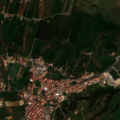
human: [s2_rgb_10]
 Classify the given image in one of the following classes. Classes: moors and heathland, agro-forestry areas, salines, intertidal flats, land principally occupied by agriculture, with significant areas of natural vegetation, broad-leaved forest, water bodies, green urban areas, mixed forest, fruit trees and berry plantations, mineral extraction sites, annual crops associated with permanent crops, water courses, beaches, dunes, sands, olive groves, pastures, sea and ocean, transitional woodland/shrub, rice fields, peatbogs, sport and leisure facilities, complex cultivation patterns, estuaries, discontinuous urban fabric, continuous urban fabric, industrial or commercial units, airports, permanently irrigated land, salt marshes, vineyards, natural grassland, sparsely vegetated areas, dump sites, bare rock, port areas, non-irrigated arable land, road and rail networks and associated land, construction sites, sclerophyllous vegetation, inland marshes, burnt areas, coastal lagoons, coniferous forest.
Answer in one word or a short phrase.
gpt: continuous urban fabric, discontinuous urban fabric, permanently irrigated land, pastures, complex cultivation patterns